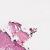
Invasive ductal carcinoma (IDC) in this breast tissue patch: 0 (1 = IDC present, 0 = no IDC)